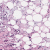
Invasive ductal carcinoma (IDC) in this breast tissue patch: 1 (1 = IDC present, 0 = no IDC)